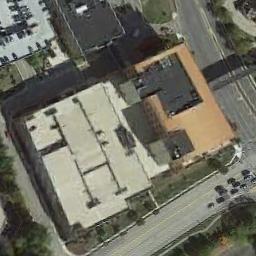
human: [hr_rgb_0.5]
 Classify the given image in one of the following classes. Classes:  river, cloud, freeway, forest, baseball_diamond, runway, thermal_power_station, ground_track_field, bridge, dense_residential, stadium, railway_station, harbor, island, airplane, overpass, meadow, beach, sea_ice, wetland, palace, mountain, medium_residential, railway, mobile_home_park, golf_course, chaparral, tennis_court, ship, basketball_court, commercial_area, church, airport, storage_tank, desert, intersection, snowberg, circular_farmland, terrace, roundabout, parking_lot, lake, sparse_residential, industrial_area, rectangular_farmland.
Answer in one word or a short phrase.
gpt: commercial_area